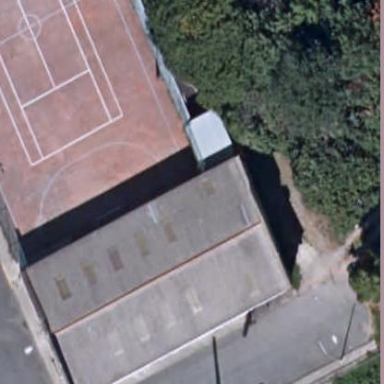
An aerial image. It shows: Community center building.